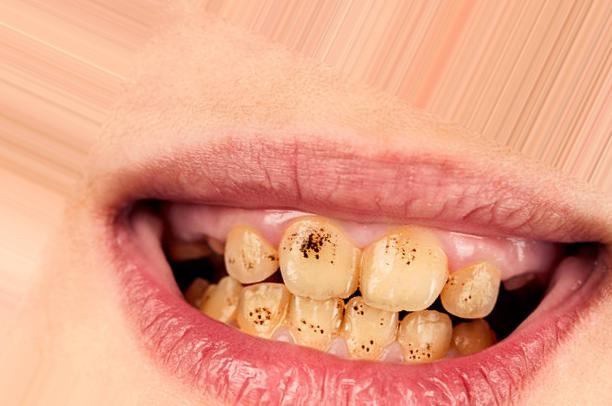
Condition: Tooth Discoloration